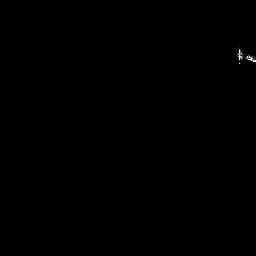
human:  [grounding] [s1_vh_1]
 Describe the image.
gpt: In the satellite image, there is  <ref>1 small ship </ref> <box>[[91, 16, 99, 25, 0]]</box> located at top right.